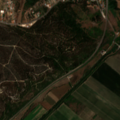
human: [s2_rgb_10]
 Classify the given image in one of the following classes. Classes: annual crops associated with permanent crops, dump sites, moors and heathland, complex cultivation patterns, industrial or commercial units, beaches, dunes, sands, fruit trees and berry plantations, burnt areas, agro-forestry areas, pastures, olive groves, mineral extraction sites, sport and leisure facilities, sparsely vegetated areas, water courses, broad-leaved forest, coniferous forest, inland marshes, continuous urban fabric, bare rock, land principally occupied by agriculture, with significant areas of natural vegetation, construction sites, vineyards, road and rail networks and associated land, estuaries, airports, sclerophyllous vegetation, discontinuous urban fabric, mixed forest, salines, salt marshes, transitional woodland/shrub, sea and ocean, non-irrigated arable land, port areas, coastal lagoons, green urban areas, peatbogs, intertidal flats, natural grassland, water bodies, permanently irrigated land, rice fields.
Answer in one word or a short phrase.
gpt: continuous urban fabric, discontinuous urban fabric, permanently irrigated land, vineyards, complex cultivation patterns, land principally occupied by agriculture, with significant areas of natural vegetation, broad-leaved forest, mixed forest